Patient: sex M, age 42
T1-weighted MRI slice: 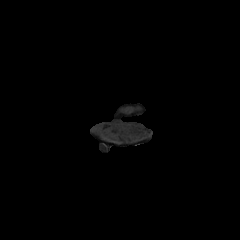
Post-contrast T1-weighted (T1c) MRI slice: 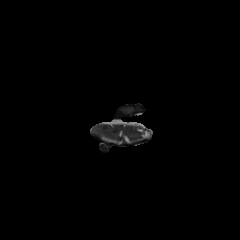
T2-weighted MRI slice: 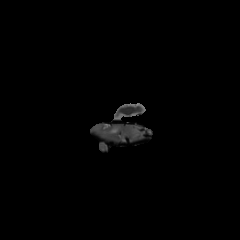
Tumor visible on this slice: yes
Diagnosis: Astrocytoma, IDH-mutant
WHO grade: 3